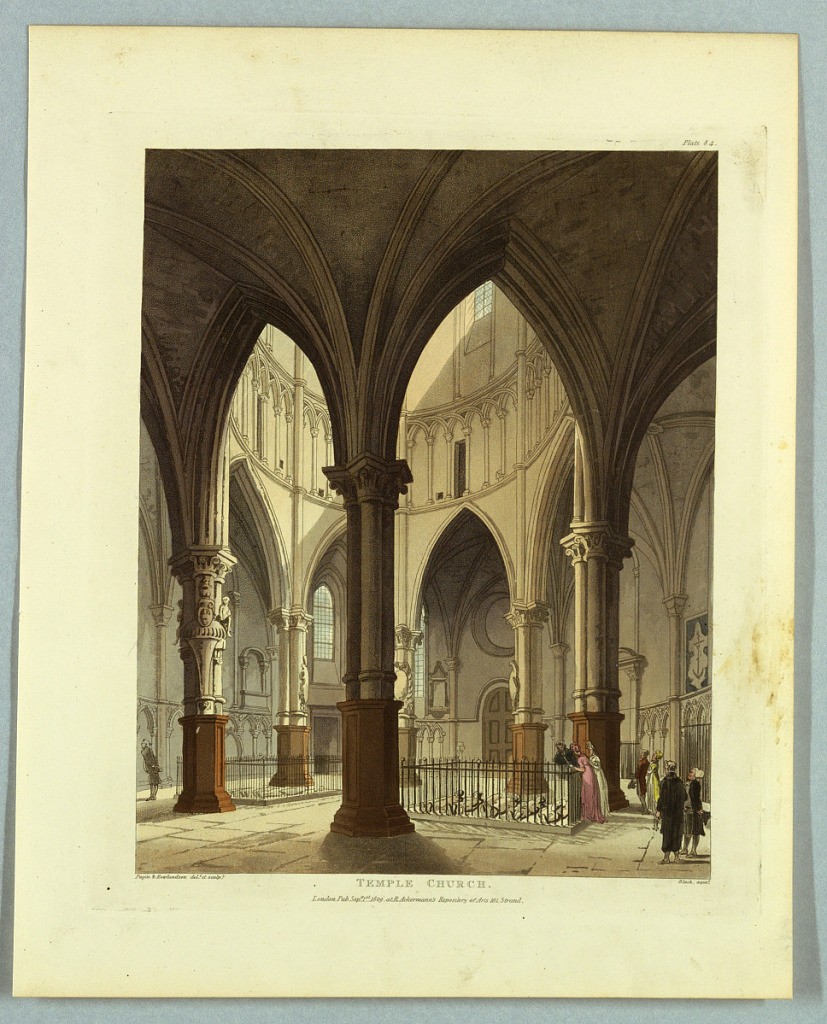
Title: Temple Church, from "Ackermann's Repository"
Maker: Thomas Rowlandson, British, 1756–1827
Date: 1809
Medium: Aquatint, brush and watercolor on paper
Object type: Print
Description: Interior of an early Gothic church. A few men and women sightseeing. Three look over a fenc at funerary statues on the floor. Title, artists', and publisher's names below.